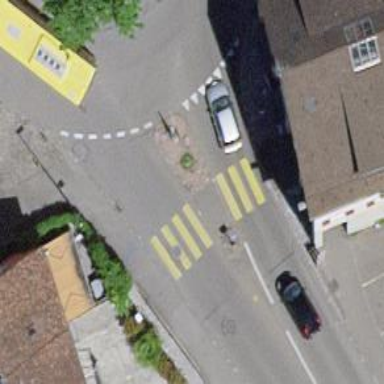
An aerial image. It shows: Uncontrolled zebra crossing on the road.